Question:
In the attached image, the grid does not show properly. The grid is inside a tabpanel. The layout of the tab is = 'fit'.
What setting error is causing the behavior?
EDIT:
Here is the class definition for the tabpanel: Our tab is the one called 'External ID'
'''
/*
* File: SomeTabPanel.ui.js
* Date: Mon May 02 2011 18:08:34 GMT-0400 (Eastern Daylight Time)
*
* This file was generated by Ext Designer version xds-1.0.3.2.
* http://www.extjs.com/products/designer/
*
* This file will be auto-generated each and everytime you export.
*
* Do NOT hand edit this file.
*/
SomeTabPanelUi = Ext.extend(Ext.TabPanel, {
activeTab: 0,
forceLayout: true,
border: false,
enableTabScroll: true,
initComponent: function() {
this.items = [{
xtype: 'panel',
title: 'General',
layout: 'table',
tpl: '',
ref: 'GeneralTab',
layoutConfig: {
columns: 2
},
items: [{
xtype: 'form',
title: 'Corporate',
height: 500,
width: 500,
animCollapse: false,
items: [{
xtype: 'box',
ref: '../../coporateBox'
}]
}]
},{
xtype: 'panel',
title: 'External ID',
layout: 'fit',
ref: 'ExtIdTab',
id: ''
}];
SomeTabPanelUi.superclass.initComponent.call(this);
}
});
'''
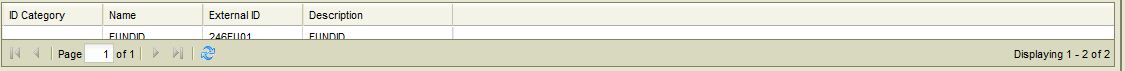
Answer: Looks like you need to set a height for the grid somehow. Either a manual height declaration, 'autoHeight: true', or inherited height from a parent container.
Does the parent tabPanel have a height declared/inherited?
Setting 'layout: 'fit'' is a good start for the containing tab, but without some code or a test case, I can't be more helpful.